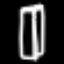
Label: pants